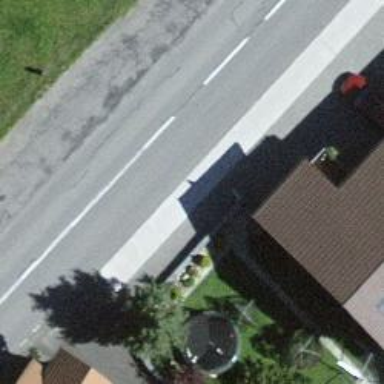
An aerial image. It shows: Bus stop with platform for public transport.